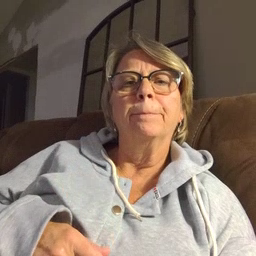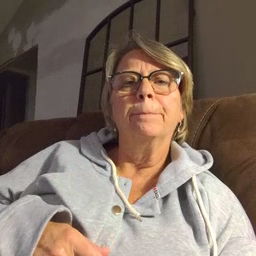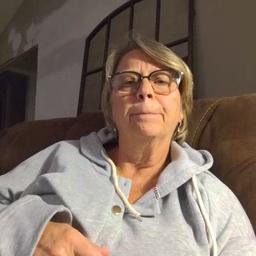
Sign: time